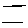
Label: line